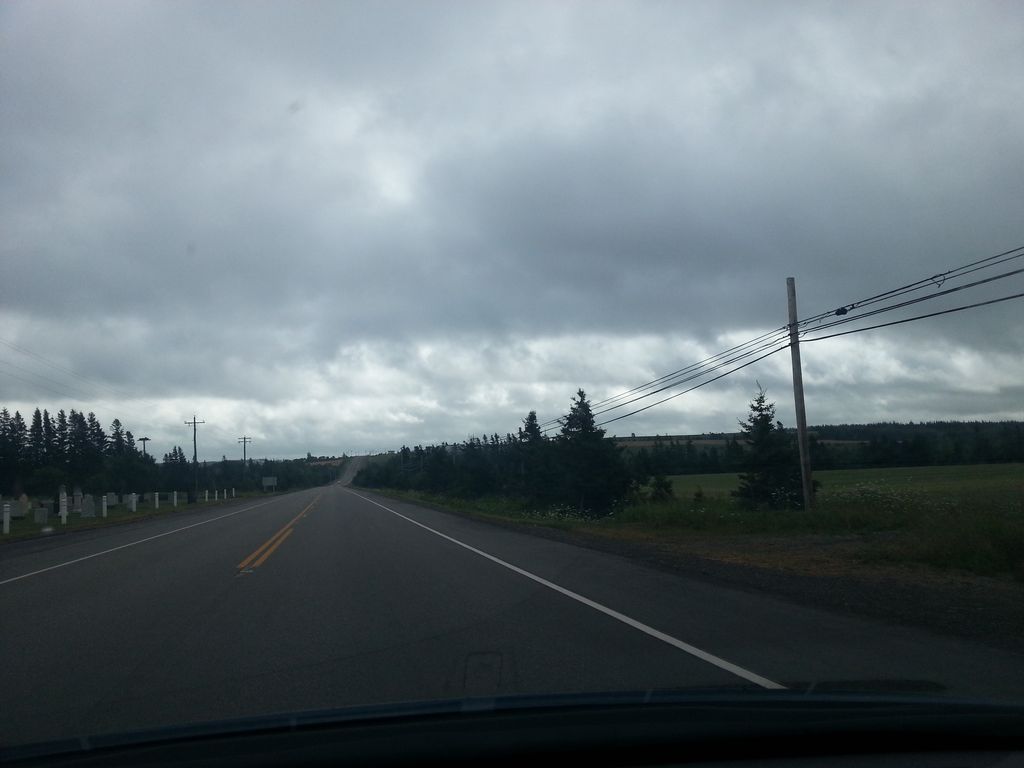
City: charlottetown